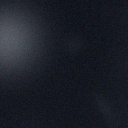
Screen state: off